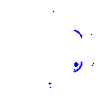
Particle: electron